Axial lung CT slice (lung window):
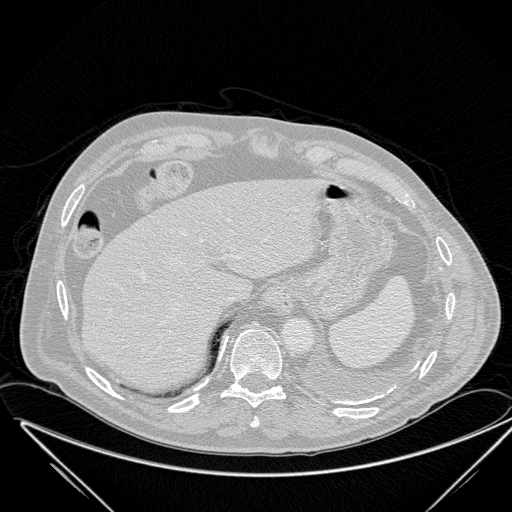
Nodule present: no